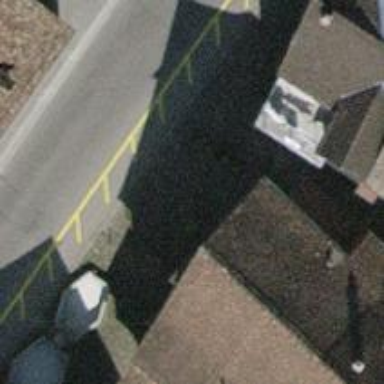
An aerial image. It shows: Footway with sett surface.